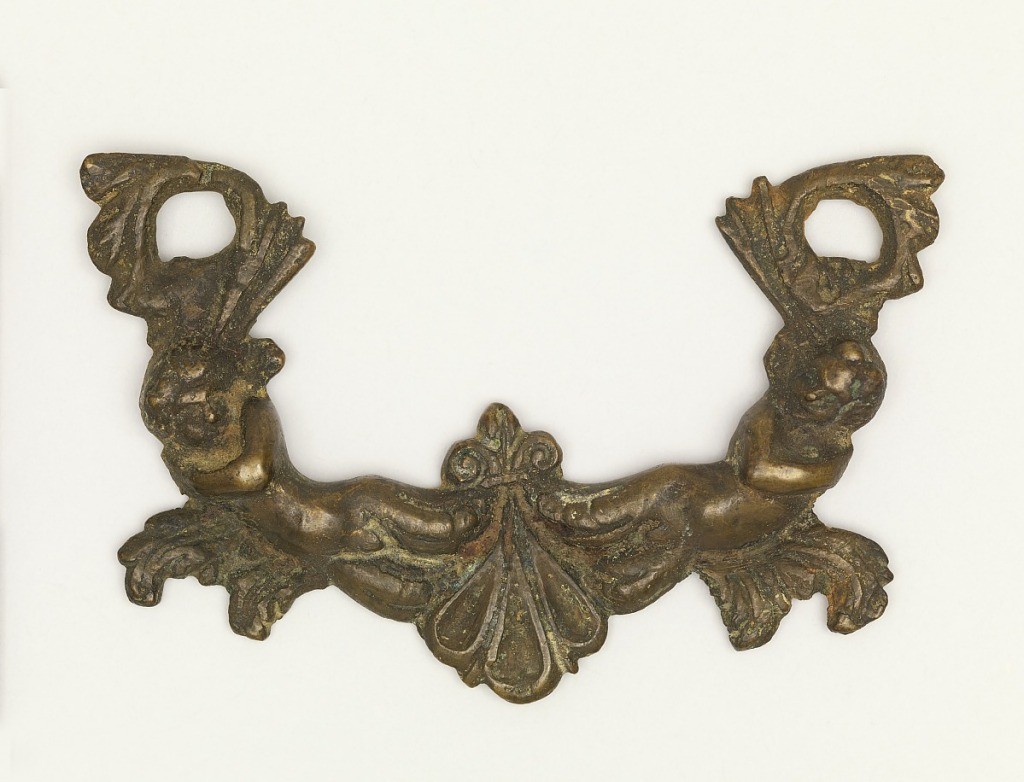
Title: Mount
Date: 1830
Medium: bronze
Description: furniture mount